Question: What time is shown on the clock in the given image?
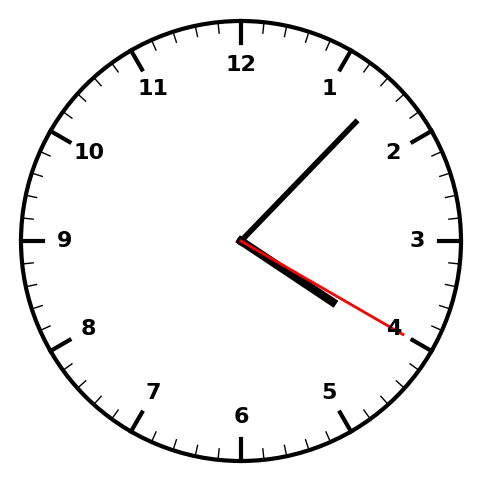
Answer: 04:07:20